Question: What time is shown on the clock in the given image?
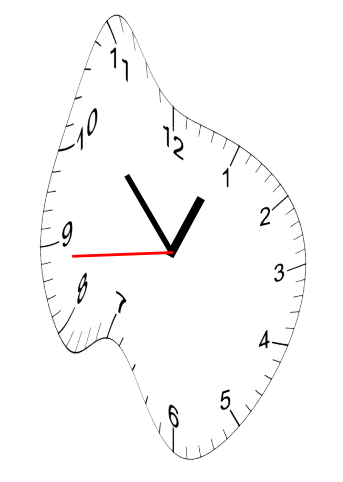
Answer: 12:52:44